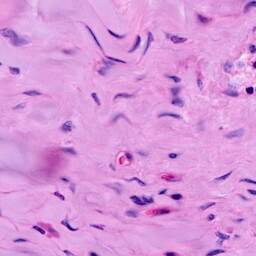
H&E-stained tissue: Breast